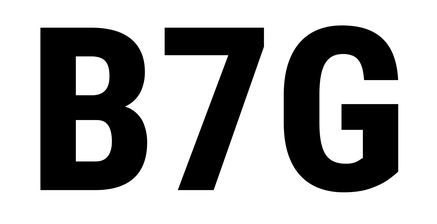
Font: Roboto_Condensed_ExtraBold